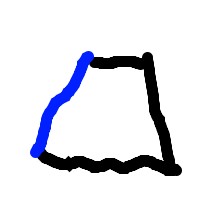
Shape: trapezoid